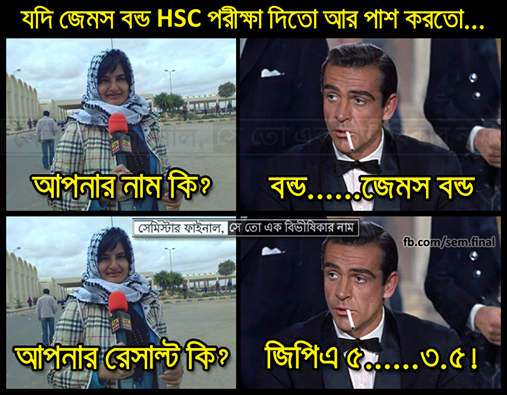
Caption: যদি জেমস বন্ড HSC পরীক্ষা দিতো আর পাশ করতো... আপনার নাম কি? বন্ড.....জেমস বন্ড আপনার রেসাল্ট কি? জিপির ৫....৩.৫!
Label: non-hate